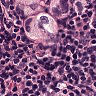
Metastatic tissue present: yes